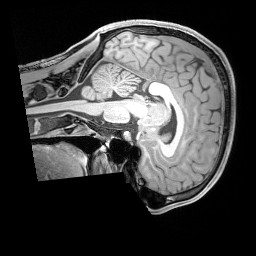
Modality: T1w
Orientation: sagittal
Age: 24
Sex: male
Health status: healthy
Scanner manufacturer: siemens
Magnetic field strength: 3 T
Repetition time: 1.65 s
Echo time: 0.00182 s